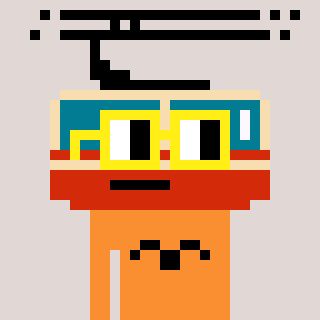
a pixel art character with square yellow glasses, a tram wagon-shaped head and a orange-colored body on a warm background